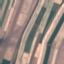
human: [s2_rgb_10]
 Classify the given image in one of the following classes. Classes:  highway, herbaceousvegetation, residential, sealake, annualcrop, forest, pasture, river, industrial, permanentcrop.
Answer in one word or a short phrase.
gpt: AnnualCrop